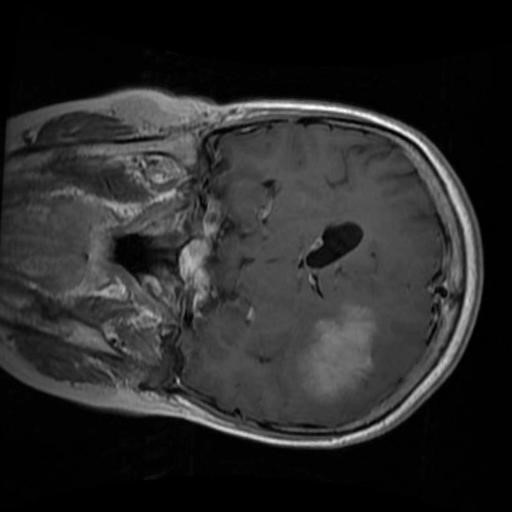
Label: brain_menin